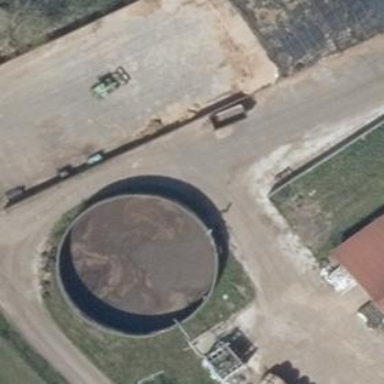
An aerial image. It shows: Building with storage tank.